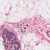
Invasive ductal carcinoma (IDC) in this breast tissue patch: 0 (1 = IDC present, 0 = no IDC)